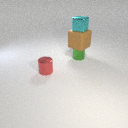
small green metal cylinder below large brown rubber cube